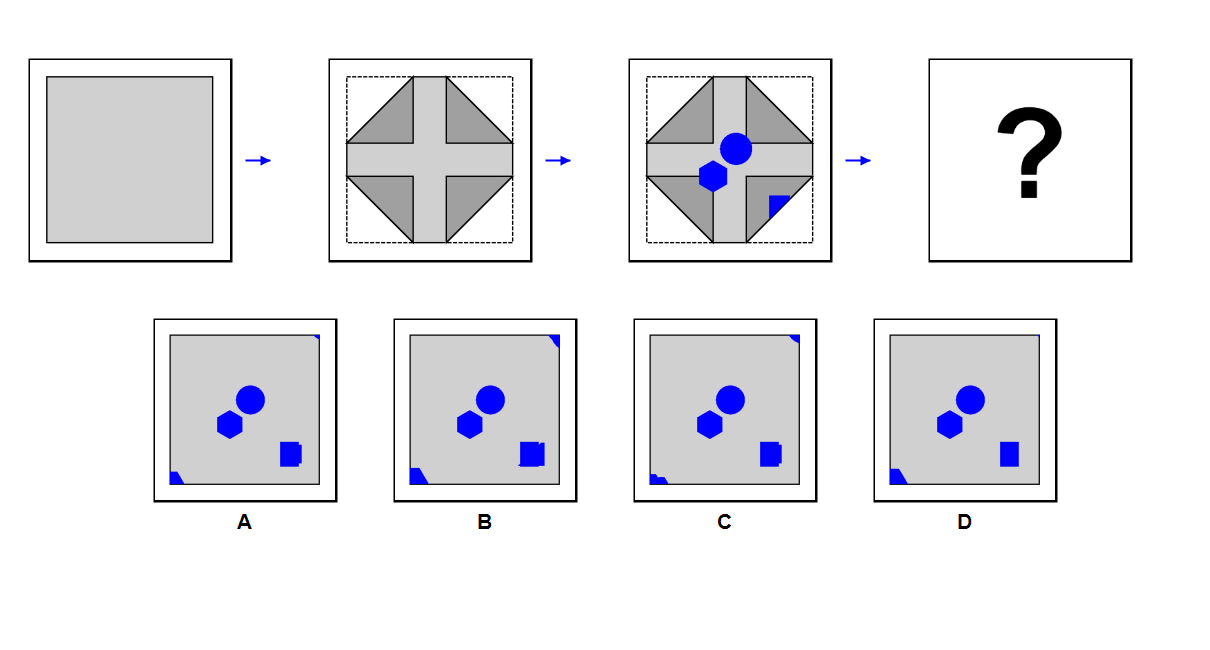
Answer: A